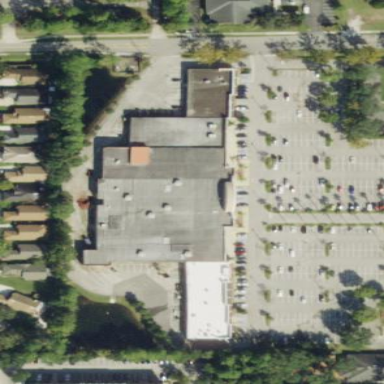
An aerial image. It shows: Retail area.